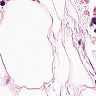
Metastatic tissue present: no